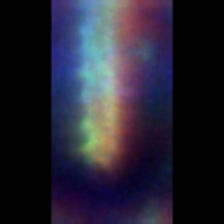
Taxon: Leptocylindrus
Group: Diatoms